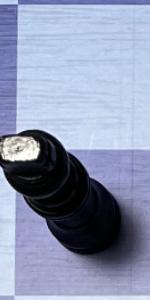
Label: King_Black